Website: slack
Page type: stored-credit-cards
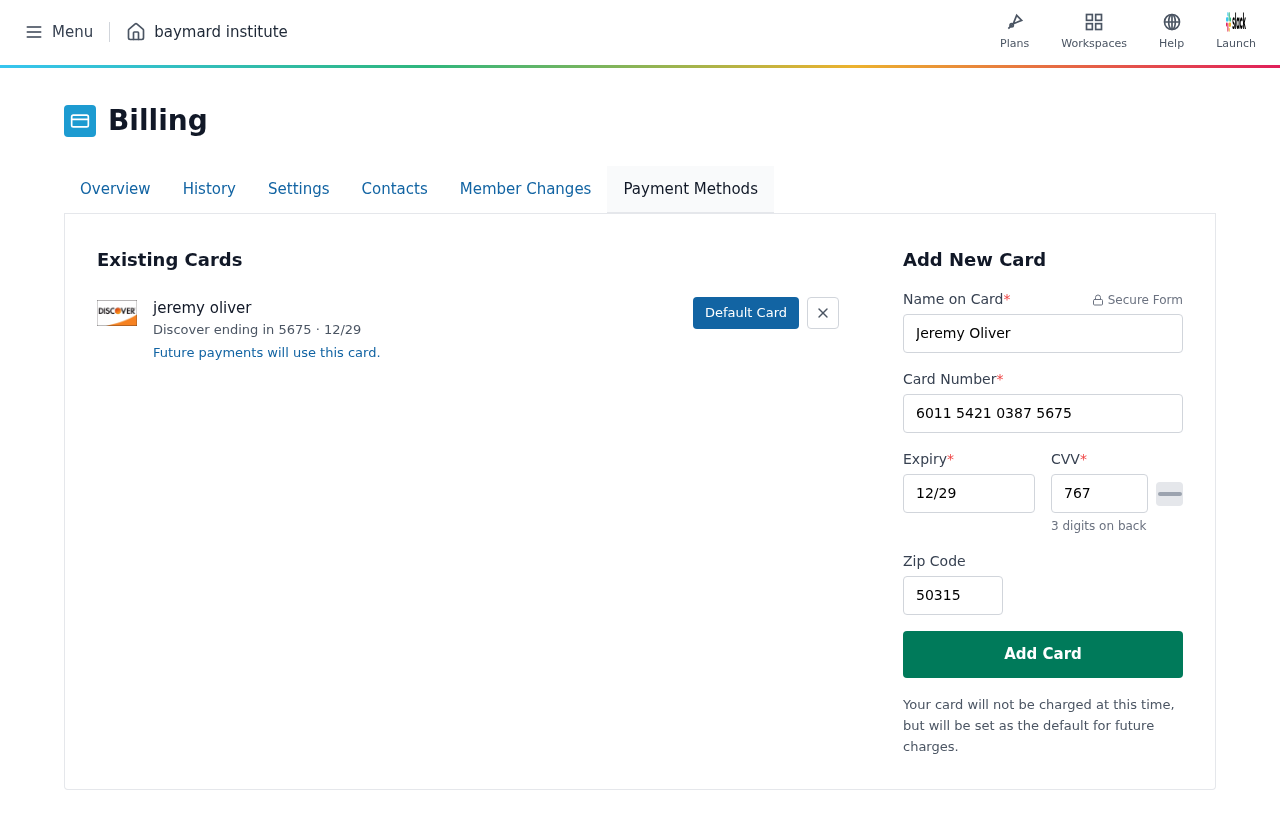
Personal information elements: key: PII_CARD_CVV
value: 767
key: PII_CARD_EXPIRY
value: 12/29
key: PII_CARD_EXPIRY_MONTH
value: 12
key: PII_CARD_EXPIRY_YEAR
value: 29
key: PII_CARD_LAST4
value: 5675
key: PII_CARD_NUMBER
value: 6011 5421 0387 5675
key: PII_CARD_TYPE
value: Discover
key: PII_FULLNAME
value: jeremy oliver
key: PII_FULLNAME
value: Jeremy Oliver
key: PII_POSTCODE
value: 50315